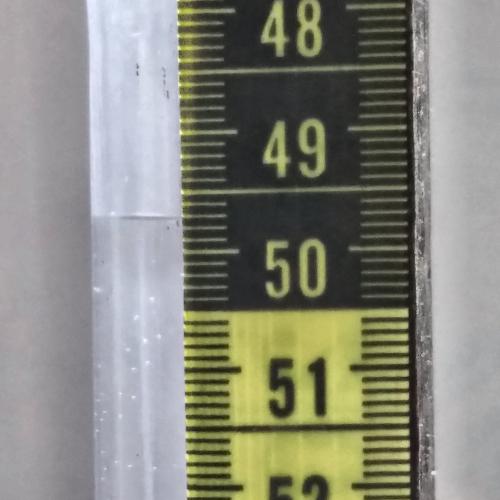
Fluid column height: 49.7 cm